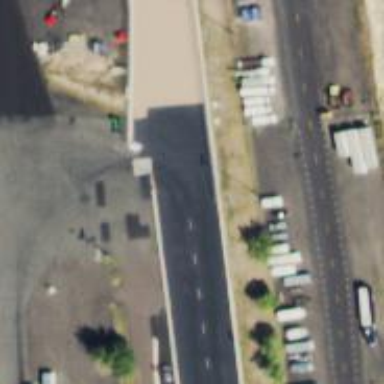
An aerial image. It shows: Asphalt raceway designed for motor sports.